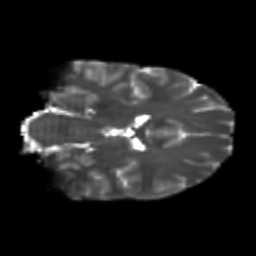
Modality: T2w
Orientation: coronal
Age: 22
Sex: male
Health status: healthy
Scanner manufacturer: philips
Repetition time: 7.384 s
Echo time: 0.08599 s